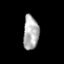
Tissue: lung
Cell type: T cells
Senescence score: 0.2301
Nuclear area (px): 511
Mean DAPI intensity: 175.81